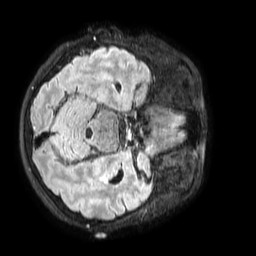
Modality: FLAIR
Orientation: axial
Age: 54
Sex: female
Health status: ill
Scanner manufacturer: philips
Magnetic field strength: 3 T
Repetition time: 4.8 s
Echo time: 0.34 s